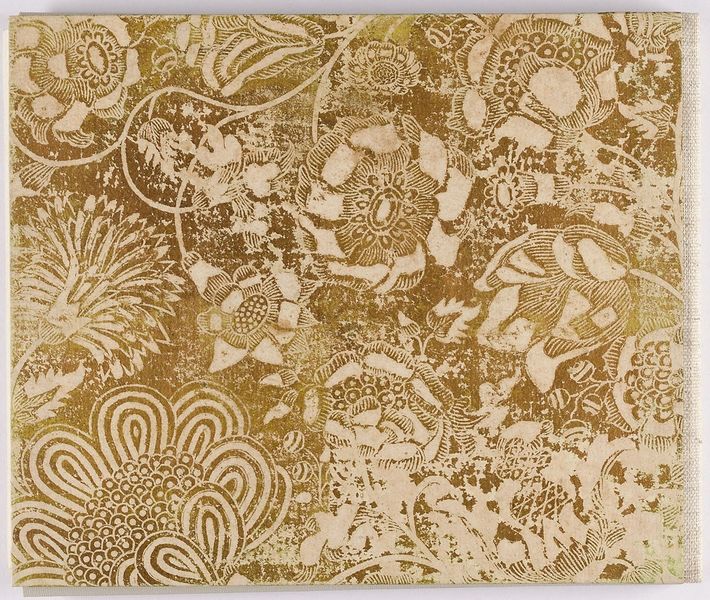
Titel: Picturae Sinicae Ac Surattenae, Vasis Tabellisque exhibitae, Admiranda; colligente Petro Schenkio cum Privil. Amstelaed: 1702.
Künstler: Pieter Schenk
Standort: Hamburg
Institution: Museum für Kunst und Gewerbe Hamburg
Schlagwörter: weiß, blume, blumen, blüten, muster, ornament, gold, pflanzen, holzschnitt, papier, grafik, graphik, fotografie, photographie, stengel, druck, druckgraphik, druckgrafik, radierung, grünlich, golden, kelche, gerippt, fächerartig, stoffdruck, reproduktionen, portfolio, blumenornamente, druckerzeugnisse, pflanzenornamente, mappenwerk, ornamentstich, rotdruck